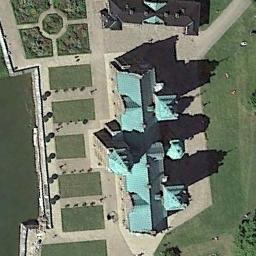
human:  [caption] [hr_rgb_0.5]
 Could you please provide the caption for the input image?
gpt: The cross-shaped palace on the lawn has some towers .

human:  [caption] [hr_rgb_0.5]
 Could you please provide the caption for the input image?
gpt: The grass is beside the palace .

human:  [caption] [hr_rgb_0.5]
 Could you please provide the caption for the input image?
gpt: The palace is on the grass .

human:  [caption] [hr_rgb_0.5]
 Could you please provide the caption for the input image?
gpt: Most of the palaces' roofs are orange .

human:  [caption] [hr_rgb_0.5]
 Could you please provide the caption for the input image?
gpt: There are some green lawns beside the green palace .